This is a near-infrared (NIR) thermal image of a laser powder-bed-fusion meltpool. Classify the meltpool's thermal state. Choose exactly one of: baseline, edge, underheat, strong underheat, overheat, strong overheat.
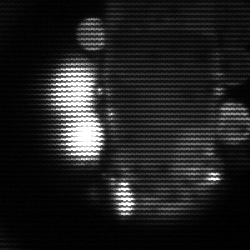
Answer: strong underheat